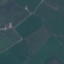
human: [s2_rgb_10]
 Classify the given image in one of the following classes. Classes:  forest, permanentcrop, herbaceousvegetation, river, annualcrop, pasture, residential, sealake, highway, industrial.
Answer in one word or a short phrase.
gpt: Pasture